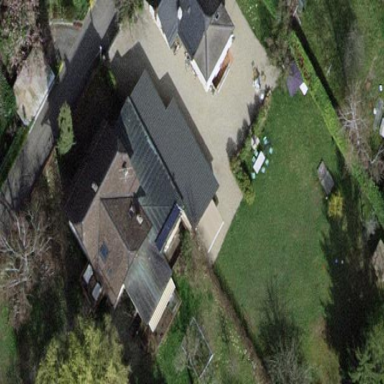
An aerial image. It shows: Garden enclosed by fence.